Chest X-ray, PA view. Patient: 79 years old, sex M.
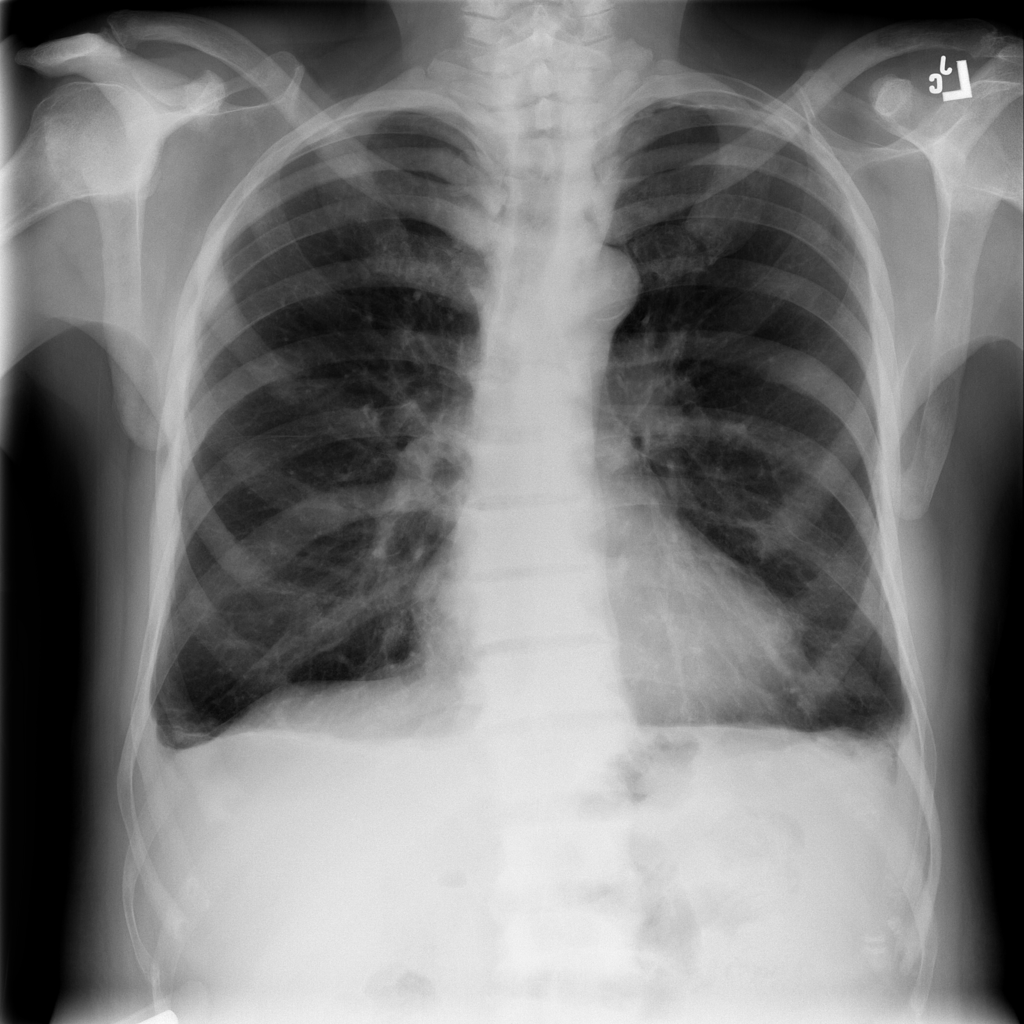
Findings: No Finding